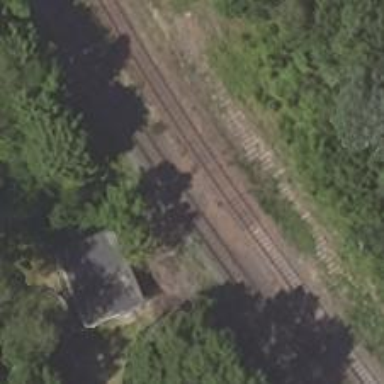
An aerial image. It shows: Abandoned railway.